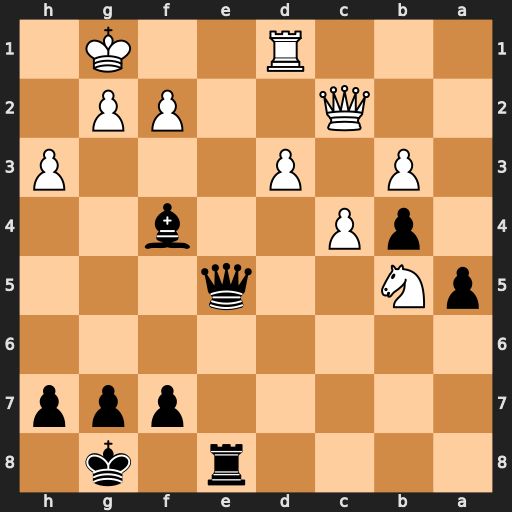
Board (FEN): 4r1k1/5ppp/8/pN2q3/1pP2b2/1P1P3P/2Q2PP1/3R2K1
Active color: b
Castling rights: -
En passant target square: -
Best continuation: Qe1+ Rxe1 Rxe1#